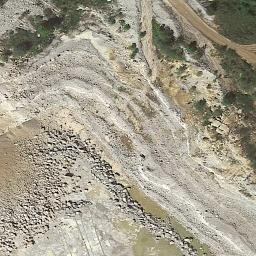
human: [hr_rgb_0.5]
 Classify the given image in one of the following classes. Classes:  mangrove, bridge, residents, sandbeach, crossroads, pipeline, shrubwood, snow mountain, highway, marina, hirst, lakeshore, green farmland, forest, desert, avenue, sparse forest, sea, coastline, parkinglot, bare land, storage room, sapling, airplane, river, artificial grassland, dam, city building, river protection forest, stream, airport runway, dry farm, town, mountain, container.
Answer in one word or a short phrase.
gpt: bare land